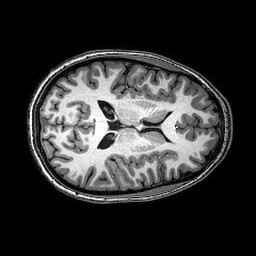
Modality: T1w
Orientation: axial
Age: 22
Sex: female
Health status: healthy
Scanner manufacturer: philips
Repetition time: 0.008163 s
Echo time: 0.00375 s